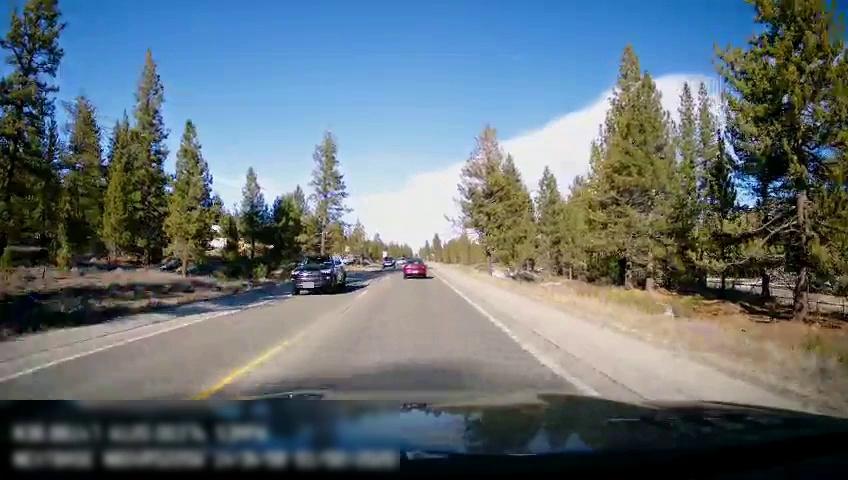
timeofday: Day
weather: Sunny
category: Drivable Space
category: Vehicles | Car
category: Vehicles | SUV
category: Vehicles | SUV
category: Lanes | Current Lane
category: Lanes | Current Lane
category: Lanes | Opposite Lane